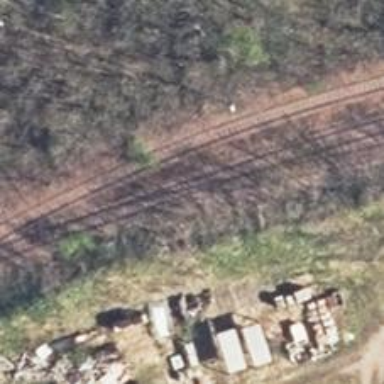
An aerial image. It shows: Railway switch.